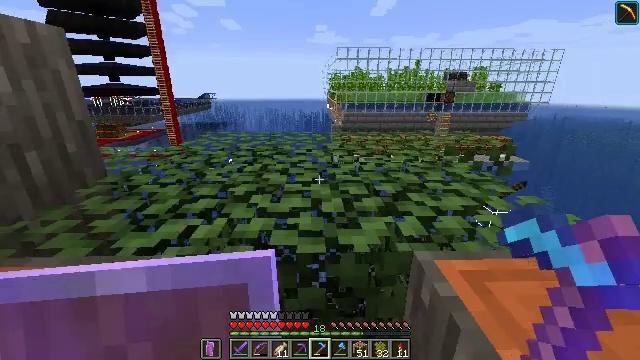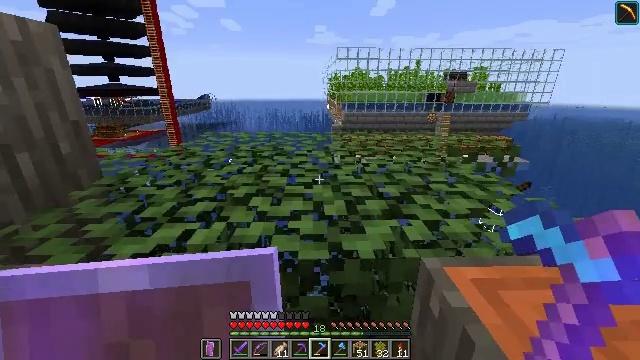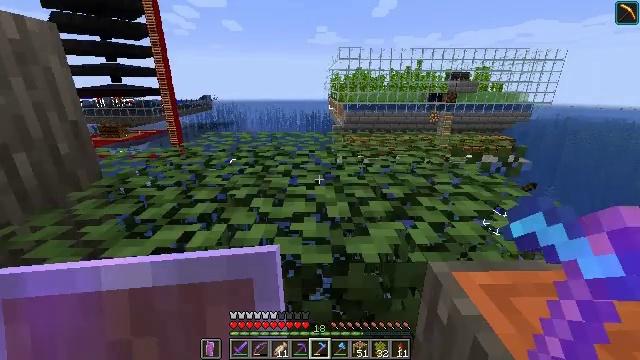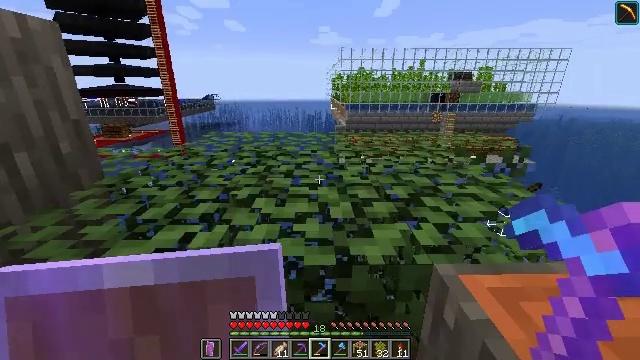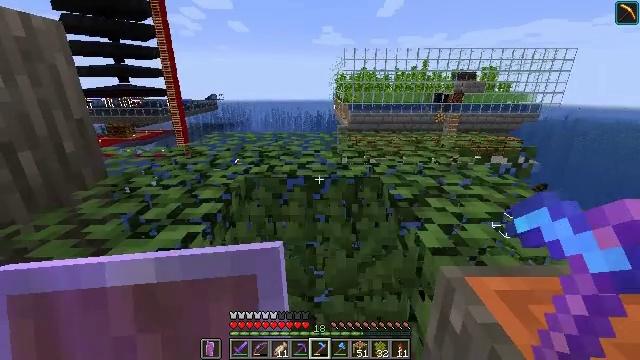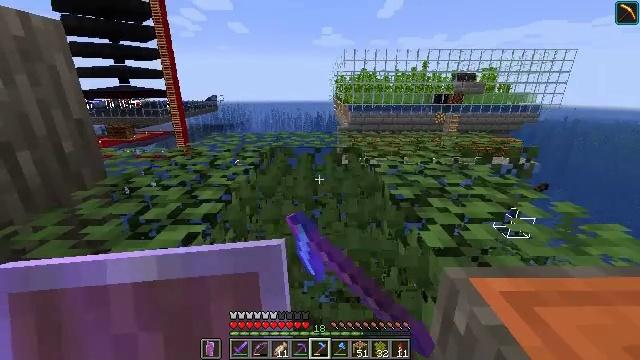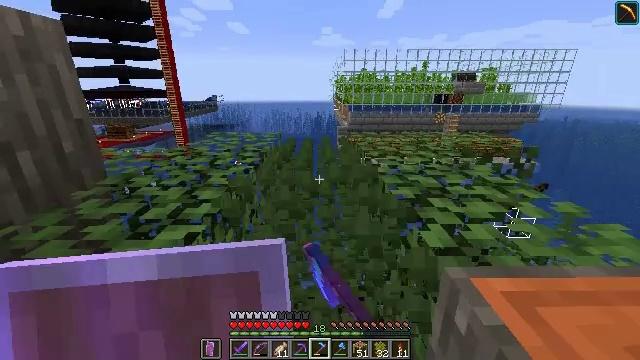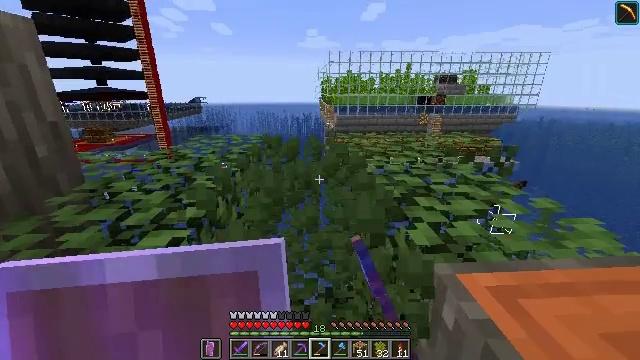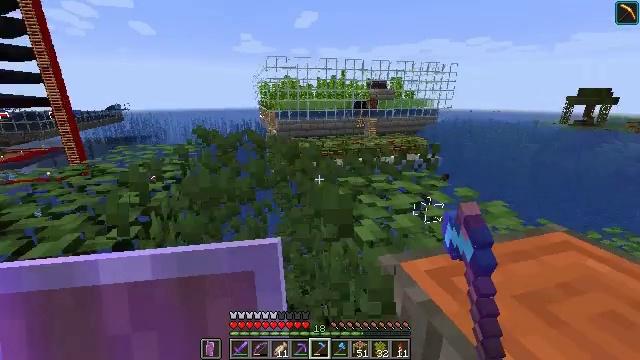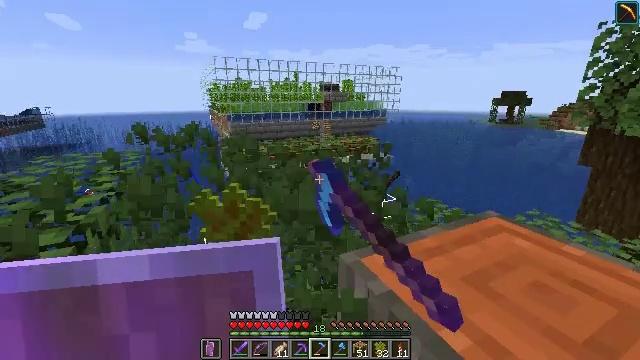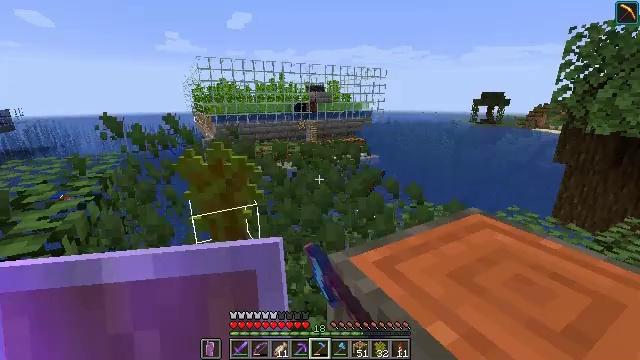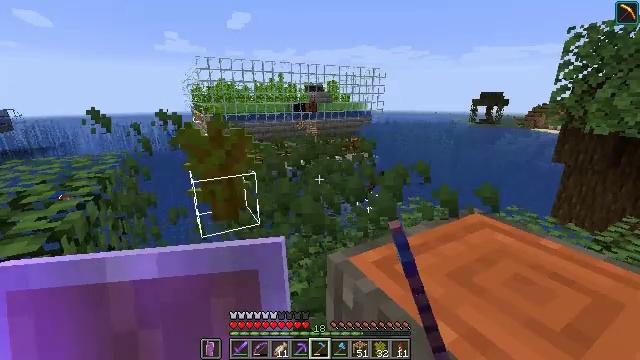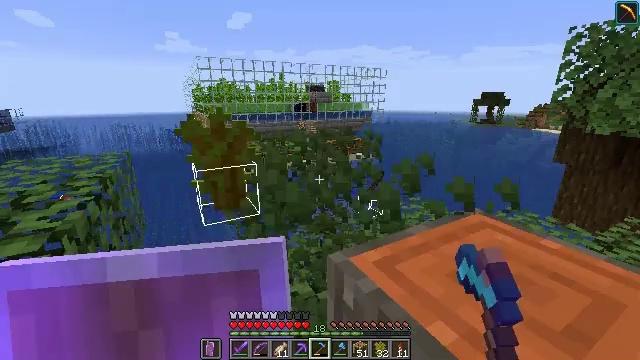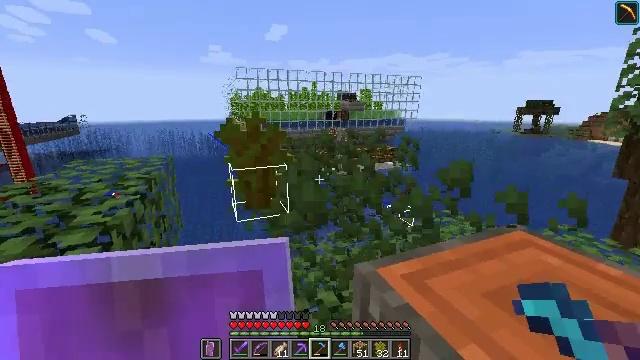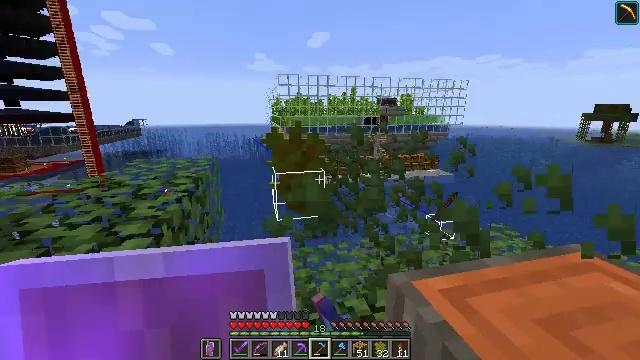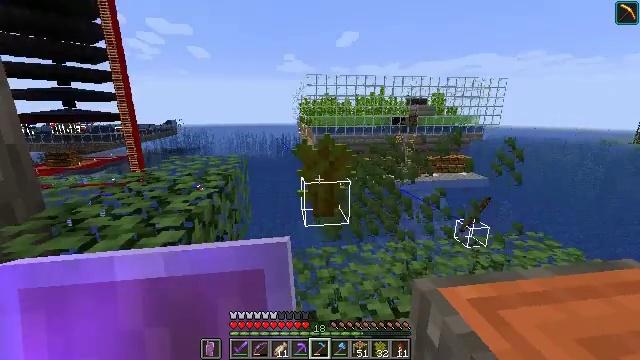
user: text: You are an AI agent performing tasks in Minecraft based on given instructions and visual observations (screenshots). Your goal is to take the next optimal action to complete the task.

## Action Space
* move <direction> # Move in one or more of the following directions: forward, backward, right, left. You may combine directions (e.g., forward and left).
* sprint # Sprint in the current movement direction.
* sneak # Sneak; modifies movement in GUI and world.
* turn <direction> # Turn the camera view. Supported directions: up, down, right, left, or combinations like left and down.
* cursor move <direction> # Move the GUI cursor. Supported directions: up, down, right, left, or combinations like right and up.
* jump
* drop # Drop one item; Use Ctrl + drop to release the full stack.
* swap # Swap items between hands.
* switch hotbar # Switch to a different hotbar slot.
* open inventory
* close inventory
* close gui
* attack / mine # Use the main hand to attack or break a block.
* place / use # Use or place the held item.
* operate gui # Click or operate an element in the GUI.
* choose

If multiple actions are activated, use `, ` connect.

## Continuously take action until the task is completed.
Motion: motion action
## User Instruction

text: Mine acacia leaves from the tree.
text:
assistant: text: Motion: no_op
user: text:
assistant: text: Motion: no_op
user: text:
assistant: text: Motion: no_op
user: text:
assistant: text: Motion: attack / mine
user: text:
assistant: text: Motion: attack / mine
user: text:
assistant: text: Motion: attack / mine
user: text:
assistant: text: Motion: turn right, attack / mine
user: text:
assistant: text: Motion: turn right and up, attack / mine
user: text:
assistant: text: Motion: turn right, attack / mine
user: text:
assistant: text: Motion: turn right, attack / mine
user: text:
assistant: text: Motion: attack / mine
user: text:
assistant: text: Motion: attack / mine
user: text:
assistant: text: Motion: turn left and up, attack / mine
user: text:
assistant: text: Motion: turn left and up, attack / mine
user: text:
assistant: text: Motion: turn left, attack / mine
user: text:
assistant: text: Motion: turn left and down, attack / mine
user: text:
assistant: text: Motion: turn left, attack / mine
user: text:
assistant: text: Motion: turn left, attack / mine
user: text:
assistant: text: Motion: turn left, attack / mine
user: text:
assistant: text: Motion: turn left, attack / mine
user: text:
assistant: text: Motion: turn left, attack / mine
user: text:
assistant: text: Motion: attack / mine
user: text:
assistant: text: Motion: attack / mine
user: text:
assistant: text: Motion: attack / mine
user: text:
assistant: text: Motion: turn right, attack / mine
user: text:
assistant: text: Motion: turn right and up, attack / mine
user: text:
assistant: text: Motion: turn right and up, attack / mine
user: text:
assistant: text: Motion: turn right, attack / mine
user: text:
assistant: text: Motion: attack / mine
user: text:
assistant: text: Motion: attack / mine